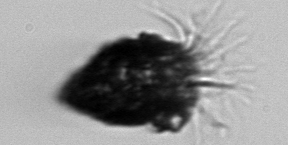
Label: Tintinnopsis